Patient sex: M
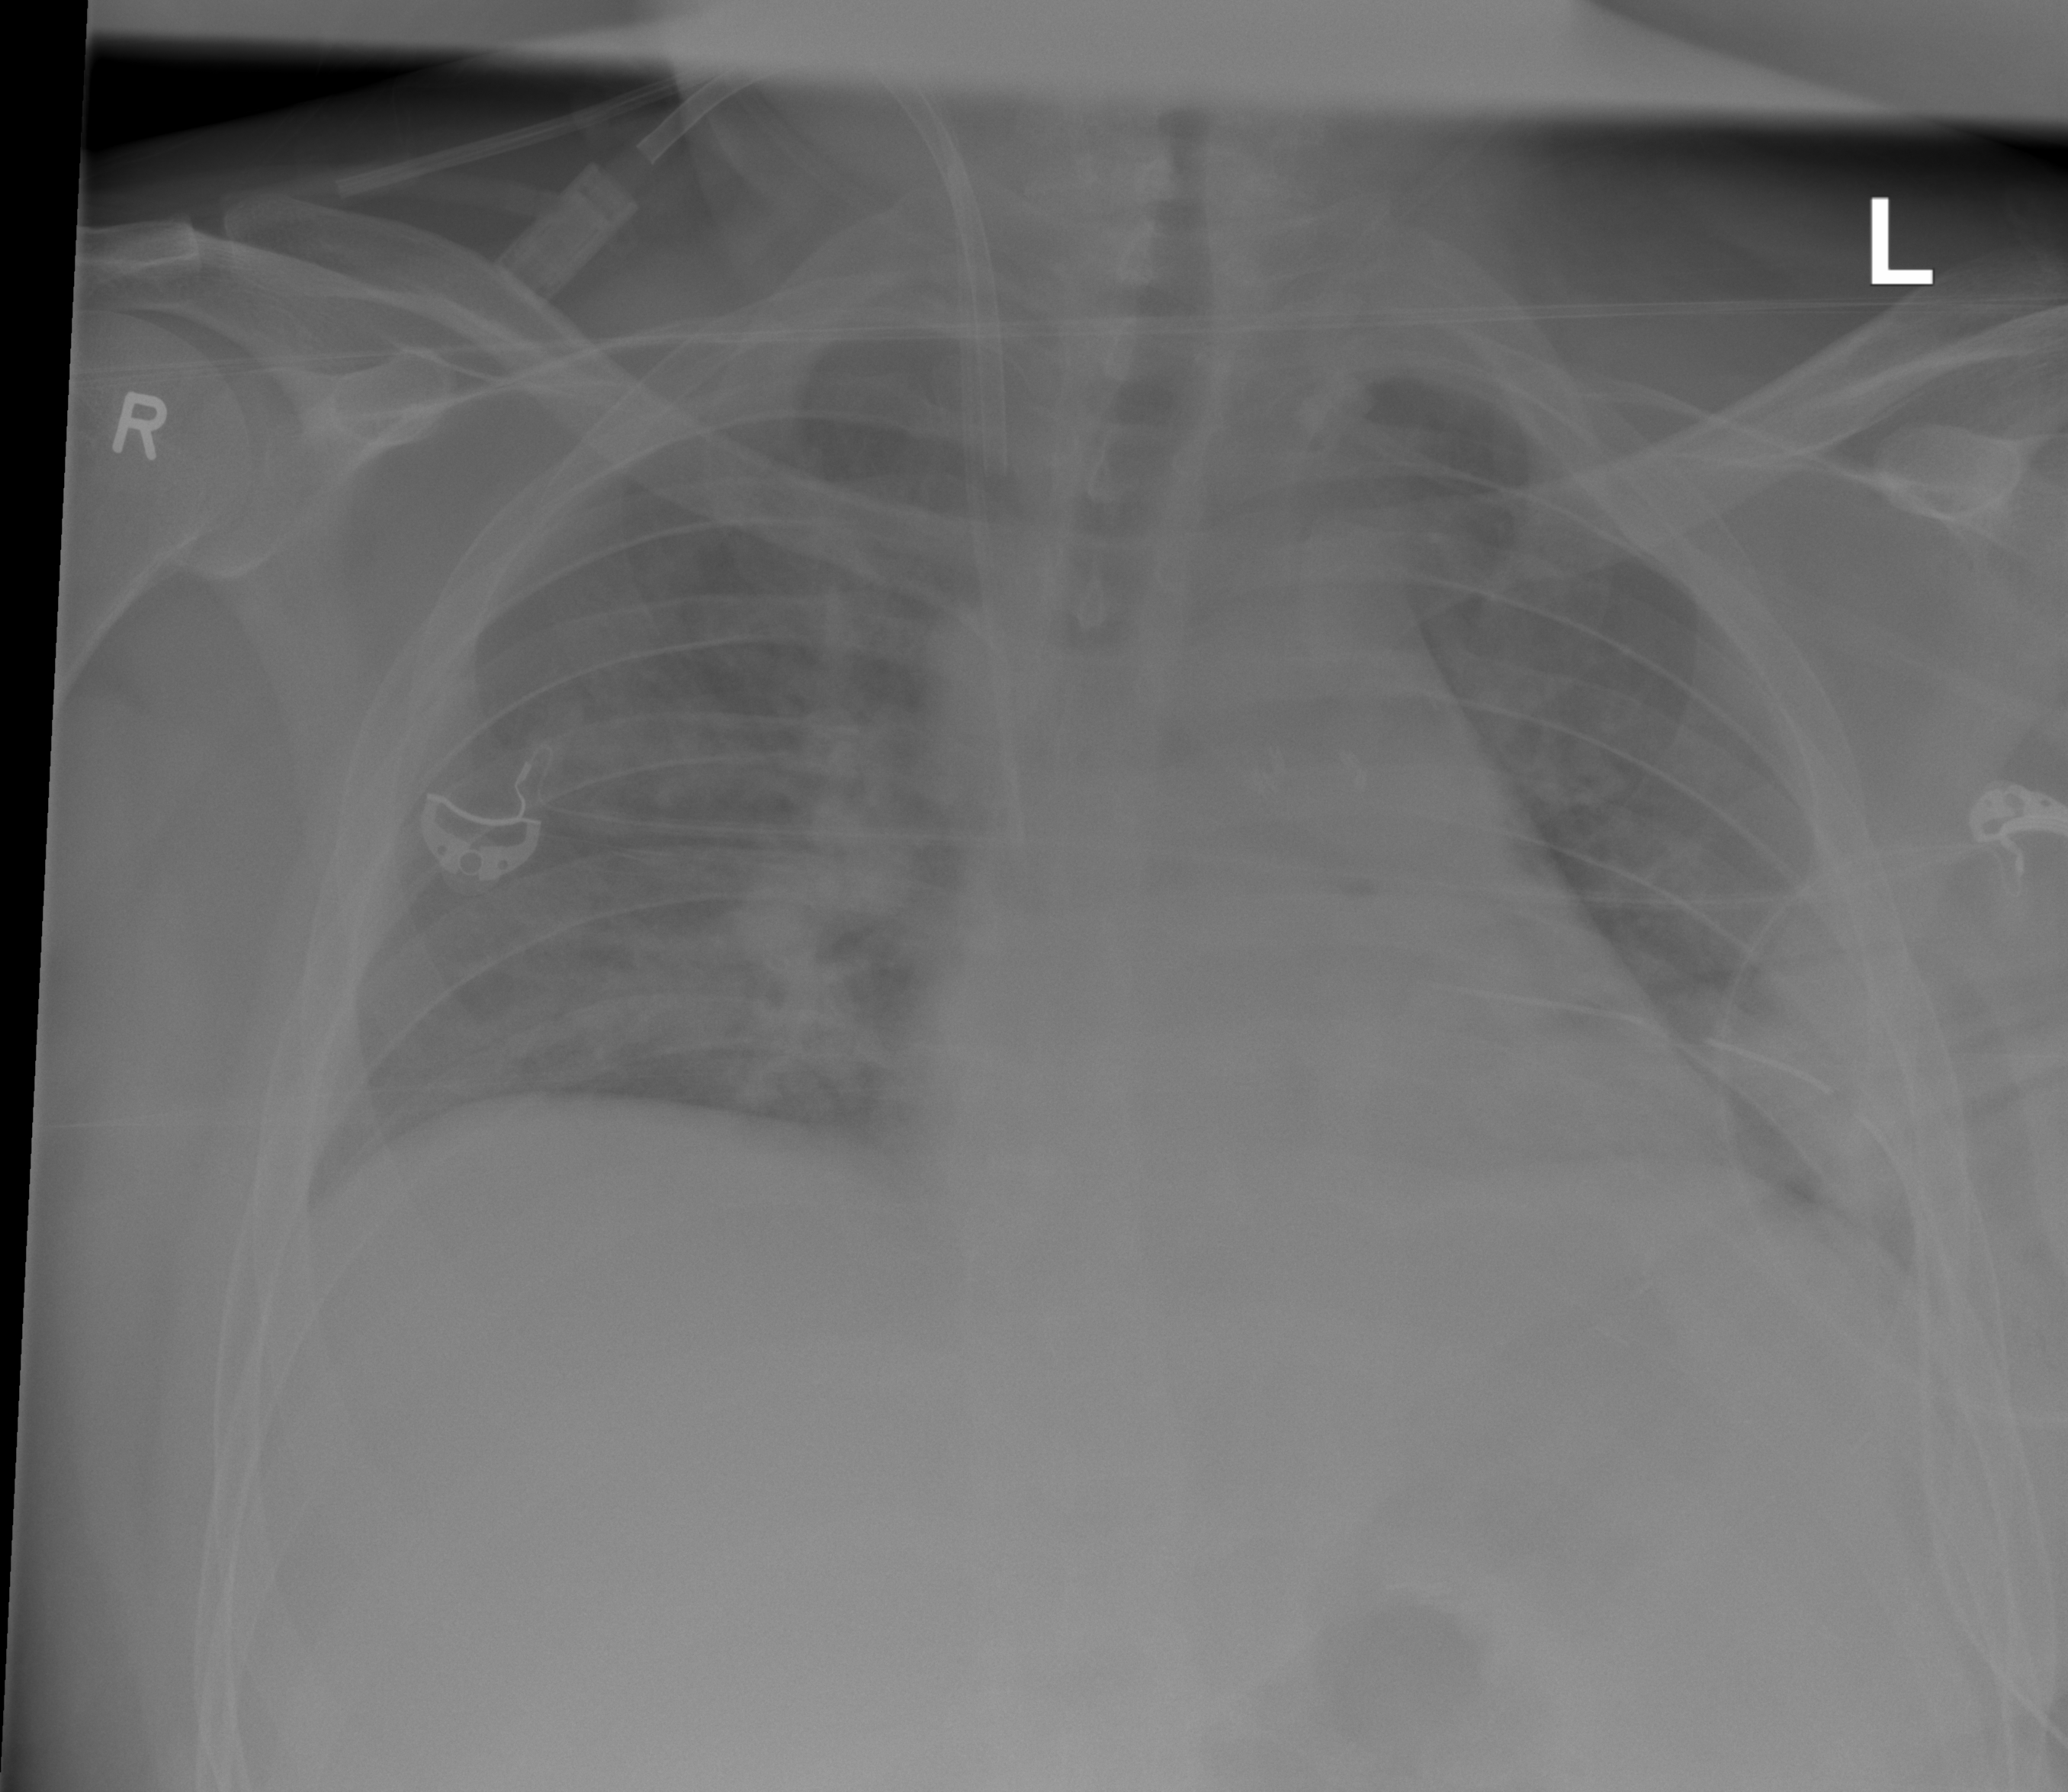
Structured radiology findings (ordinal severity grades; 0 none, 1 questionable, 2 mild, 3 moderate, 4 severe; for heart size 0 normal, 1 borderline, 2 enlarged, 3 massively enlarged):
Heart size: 0
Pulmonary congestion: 2
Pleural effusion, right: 0
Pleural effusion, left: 0
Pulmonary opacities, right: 0
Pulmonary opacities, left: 0
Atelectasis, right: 0
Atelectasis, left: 2